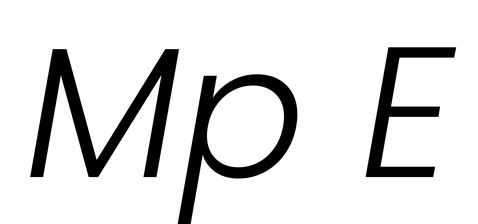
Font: Poppins-LightItalic